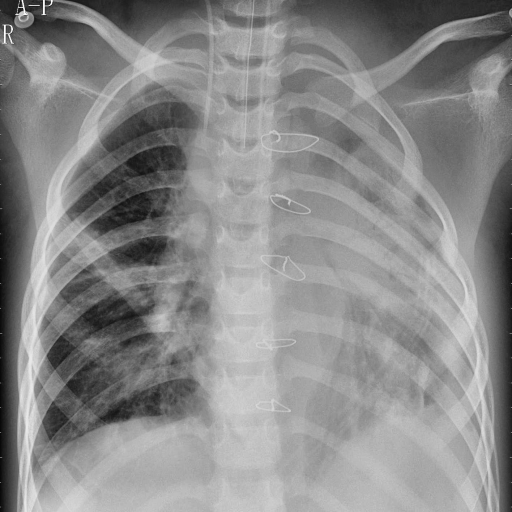
Finding: PNEUMONIA